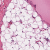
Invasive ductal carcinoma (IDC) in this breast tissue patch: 1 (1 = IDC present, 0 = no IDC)